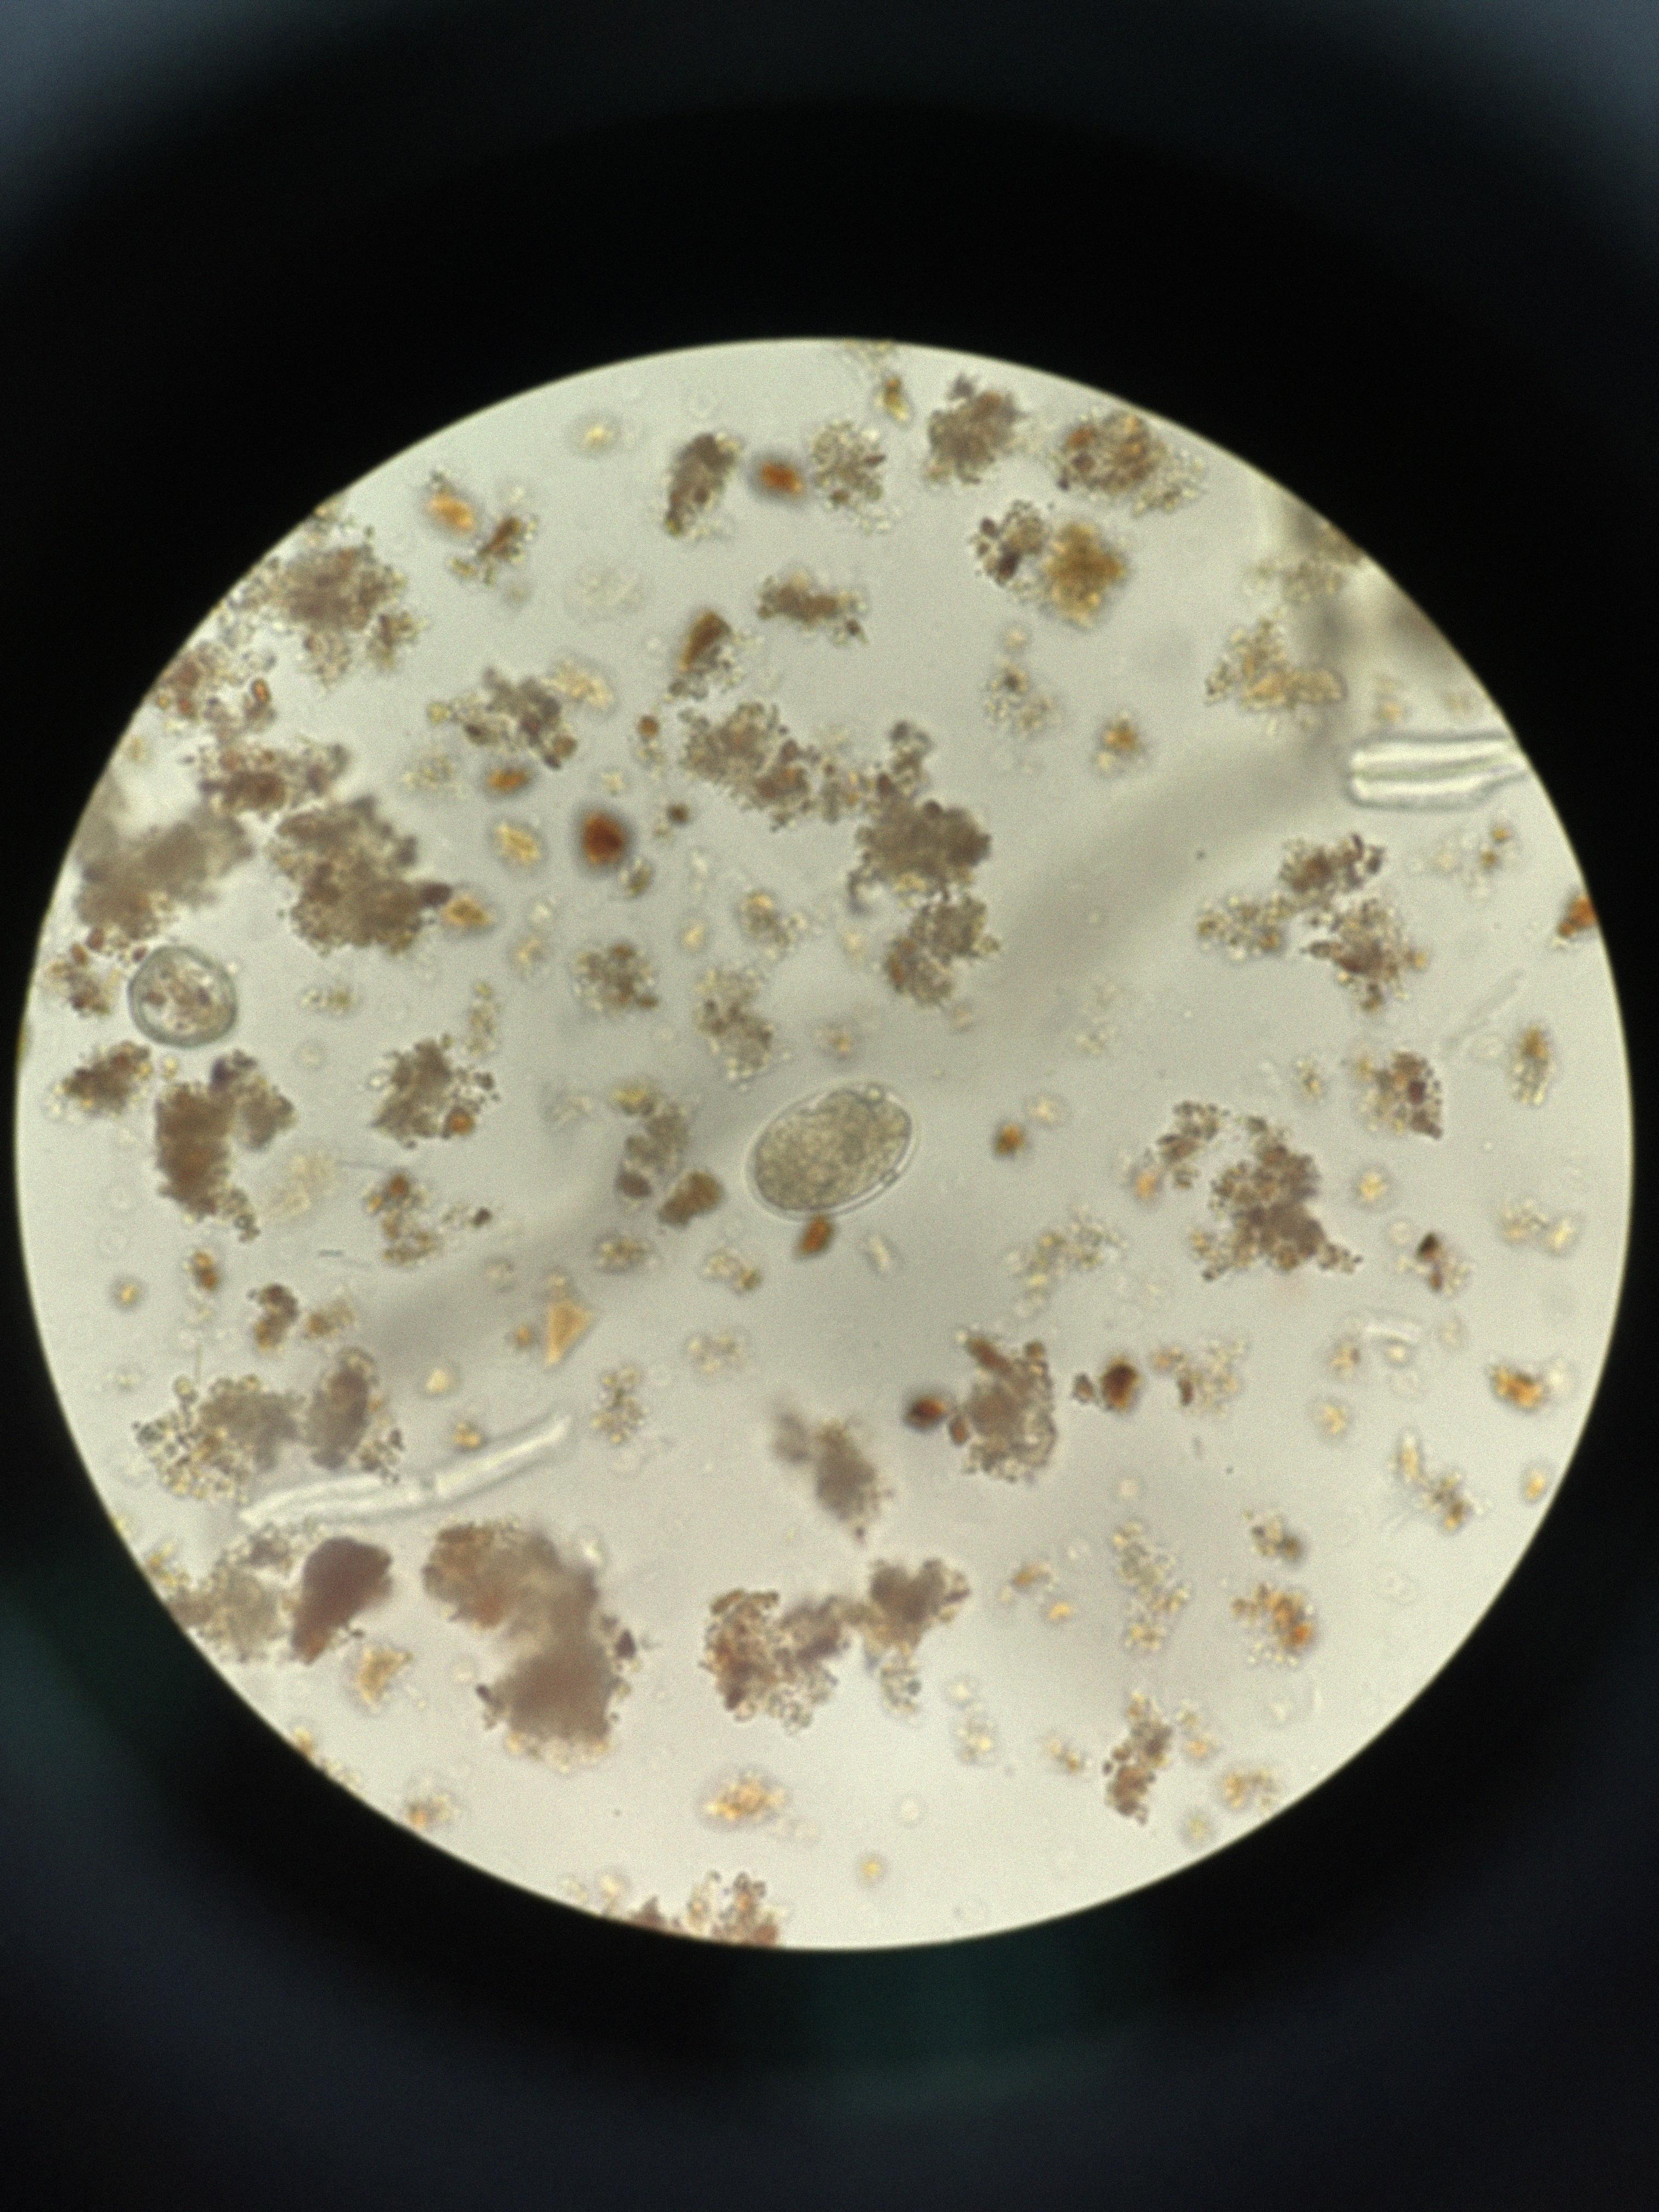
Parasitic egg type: Hookworm egg